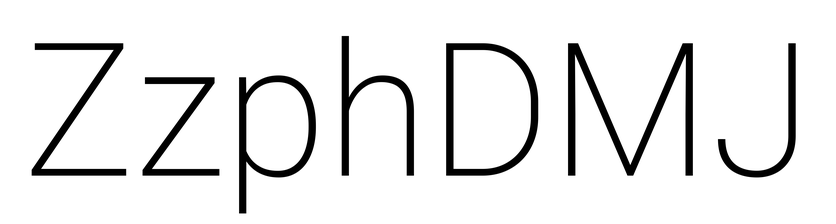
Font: Roboto_ExtraLight